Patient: sex M, age 31
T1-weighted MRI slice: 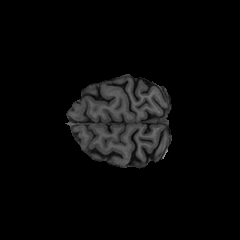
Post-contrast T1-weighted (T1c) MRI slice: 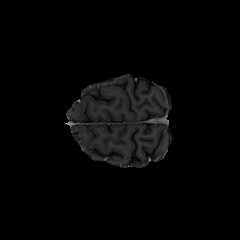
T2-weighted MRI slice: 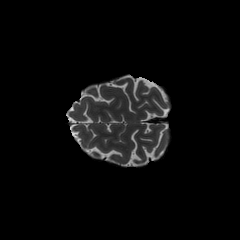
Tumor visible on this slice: no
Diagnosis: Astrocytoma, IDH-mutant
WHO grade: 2